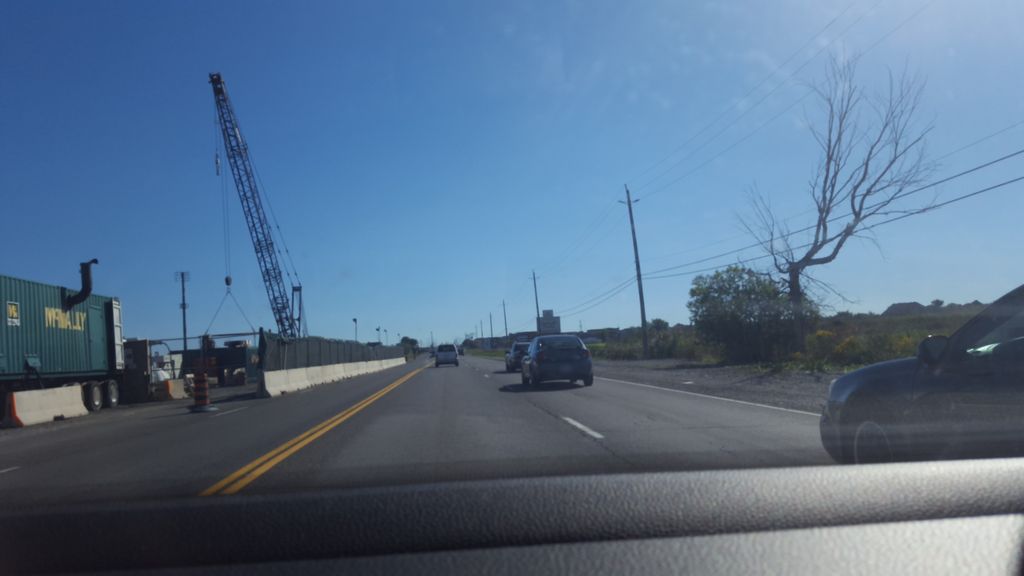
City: hamilton